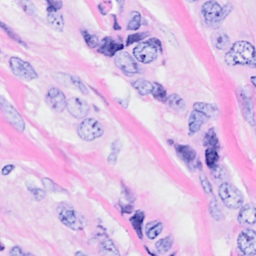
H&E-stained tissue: Breast